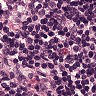
Metastatic tissue present: no